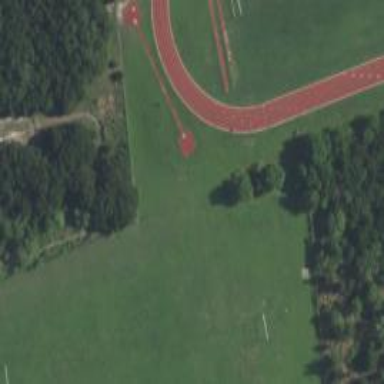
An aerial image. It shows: Athletic track located in leisure land area.